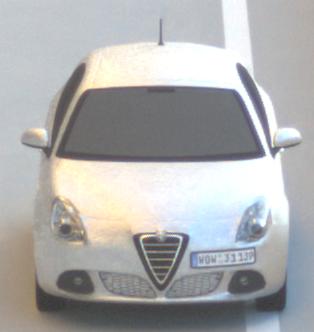
Make: Alfa Romeo
Model: Giulietta 1.4 TB 16V
Detailed model: Giulietta (940)
Model produced from: 2010/05
Model produced until: 2013/03
Doors: 5
Color: white
Road condition: dry road
Daytime: sunrise or sunset
Contrast: medium contrast